Field crop: maize
Growth stage: 2
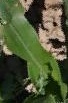
Species: maize